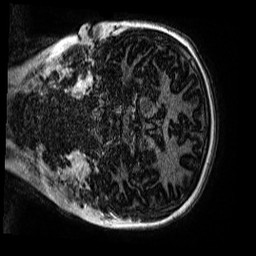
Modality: MP2RAGE
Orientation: coronal
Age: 12
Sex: female
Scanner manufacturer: siemens
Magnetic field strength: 3 T
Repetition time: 4 s
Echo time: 0.00299 s